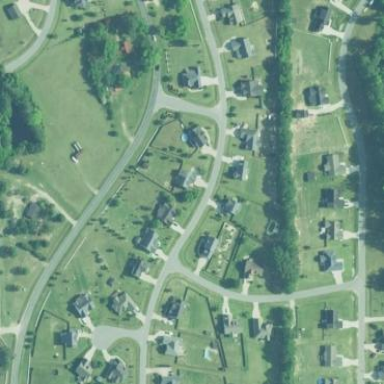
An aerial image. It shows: Residential area within neighborhood.